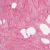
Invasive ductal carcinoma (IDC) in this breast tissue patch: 0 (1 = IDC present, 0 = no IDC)